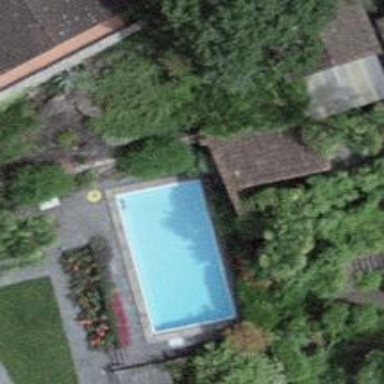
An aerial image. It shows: Swimming pool located in leisure land.